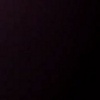
Label: space